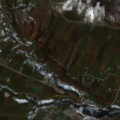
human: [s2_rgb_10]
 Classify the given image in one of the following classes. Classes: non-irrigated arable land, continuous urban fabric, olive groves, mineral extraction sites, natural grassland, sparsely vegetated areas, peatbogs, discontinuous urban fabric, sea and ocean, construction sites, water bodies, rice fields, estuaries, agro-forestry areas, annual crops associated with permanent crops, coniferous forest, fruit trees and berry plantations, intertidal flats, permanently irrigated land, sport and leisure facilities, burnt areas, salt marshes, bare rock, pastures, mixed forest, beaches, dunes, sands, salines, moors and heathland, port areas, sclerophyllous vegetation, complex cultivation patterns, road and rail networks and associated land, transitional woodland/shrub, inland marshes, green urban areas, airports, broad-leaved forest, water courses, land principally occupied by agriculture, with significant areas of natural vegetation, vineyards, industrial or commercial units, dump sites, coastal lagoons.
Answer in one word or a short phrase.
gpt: non-irrigated arable land, complex cultivation patterns, land principally occupied by agriculture, with significant areas of natural vegetation, broad-leaved forest